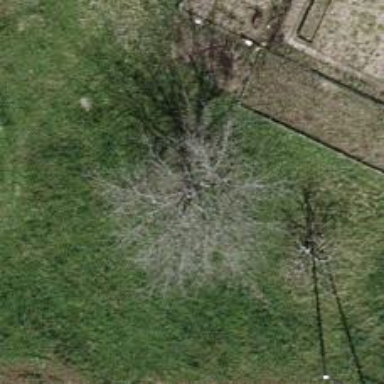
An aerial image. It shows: Garden with trees.